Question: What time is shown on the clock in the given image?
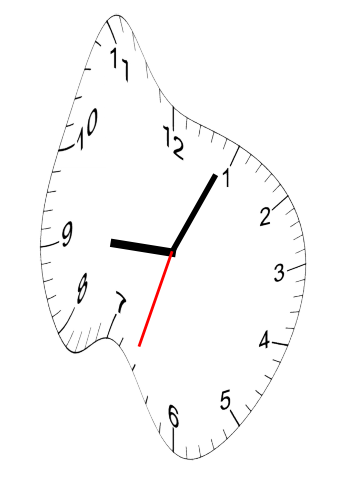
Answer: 09:04:33